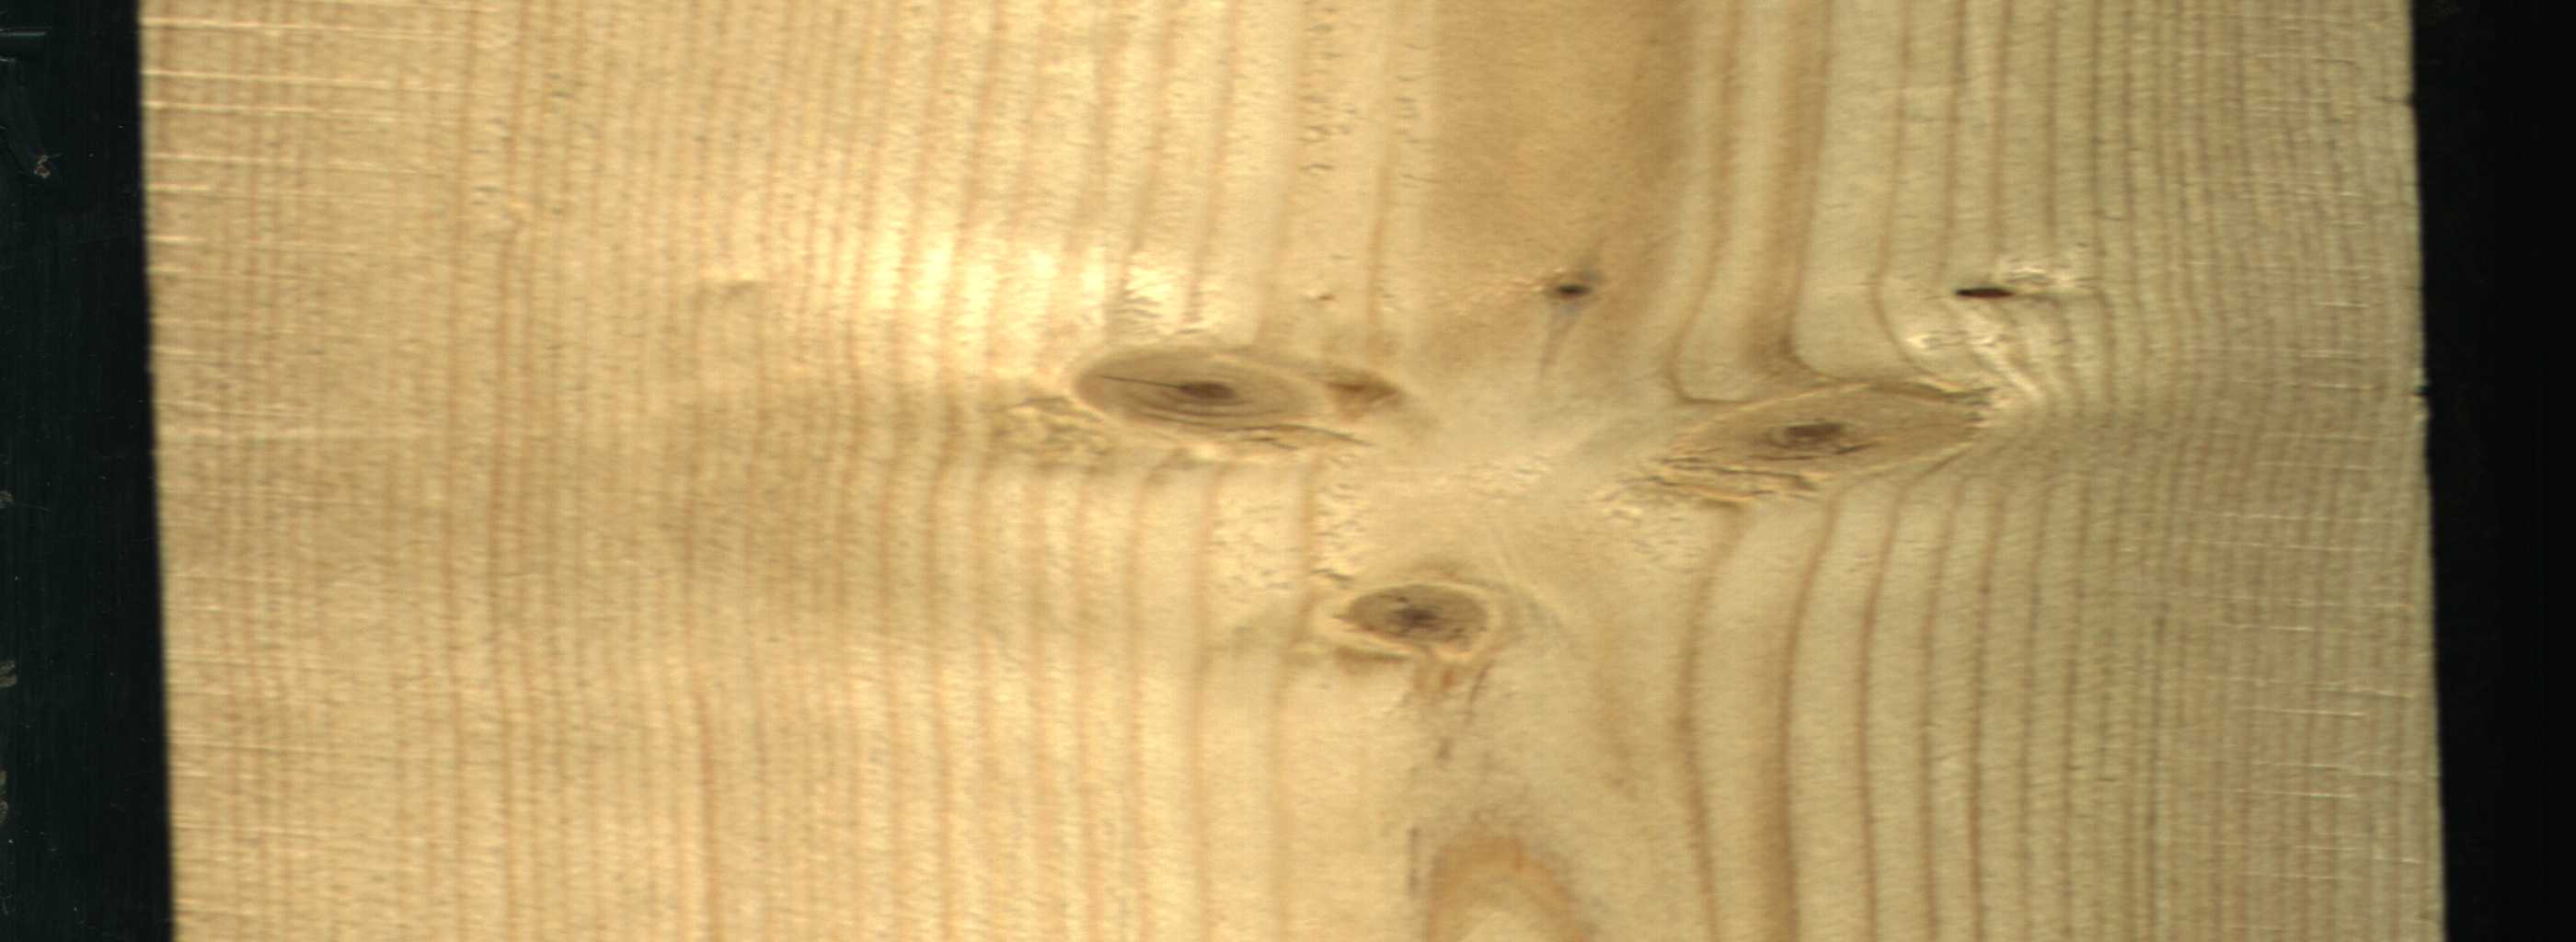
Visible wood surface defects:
Live_Knot
Live_Knot
Live_Knot
Live_Knot
Live_Knot